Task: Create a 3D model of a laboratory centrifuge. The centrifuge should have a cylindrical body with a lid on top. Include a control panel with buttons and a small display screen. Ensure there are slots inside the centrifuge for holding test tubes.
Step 152:
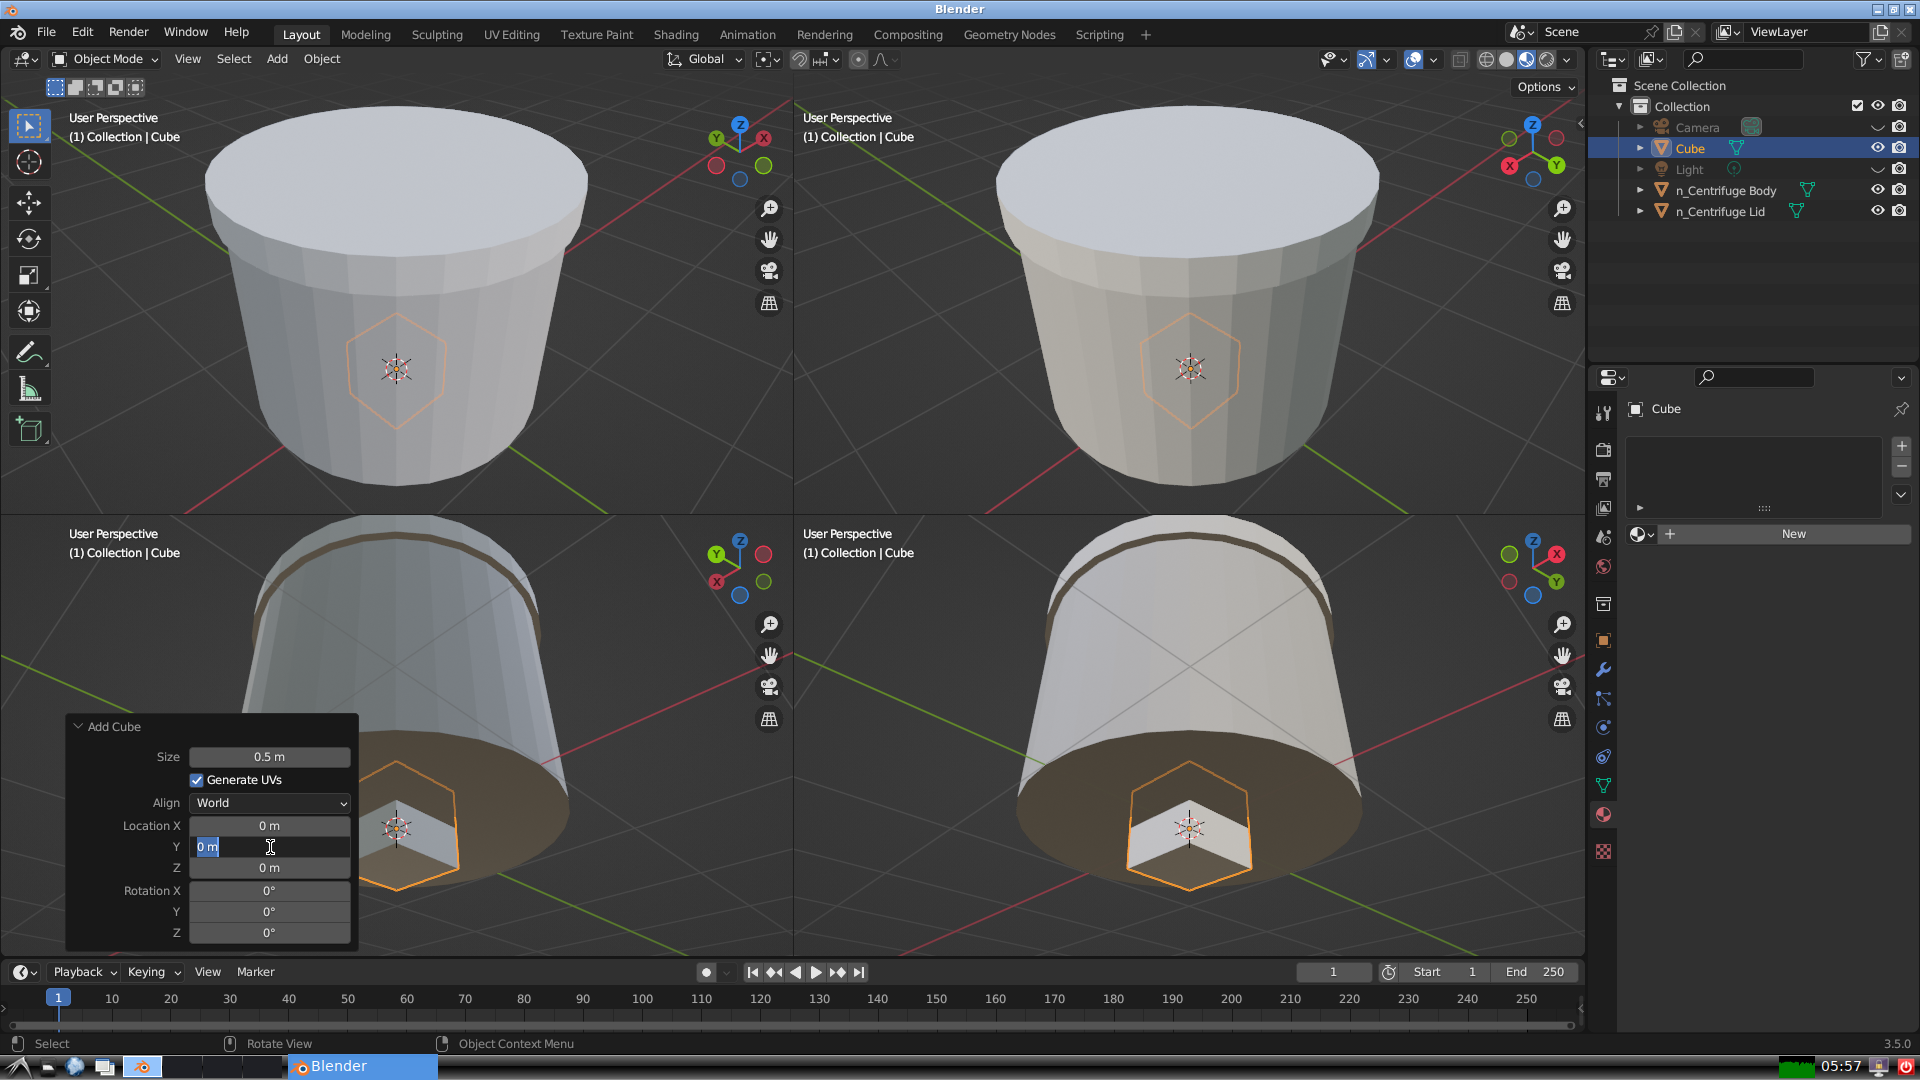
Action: input_text: 1.1